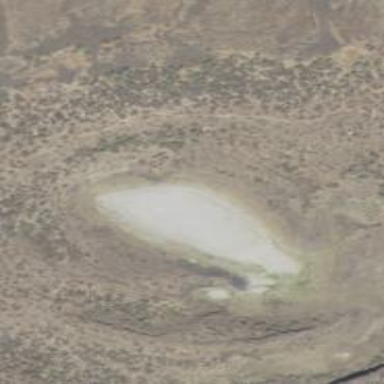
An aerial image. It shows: Natural crater.